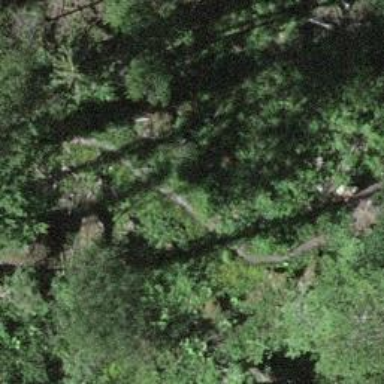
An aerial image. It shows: Unpaved path.